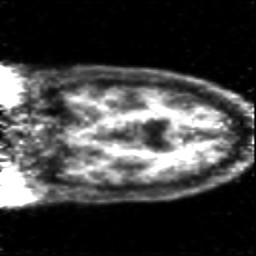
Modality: PET
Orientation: coronal
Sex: male
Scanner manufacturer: siemens